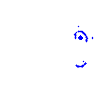
Particle: proton